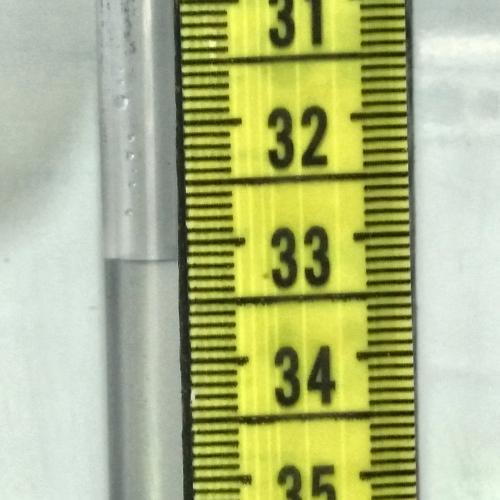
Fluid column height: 33.2 cm